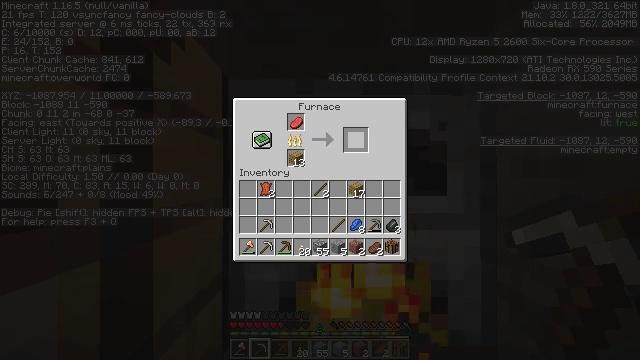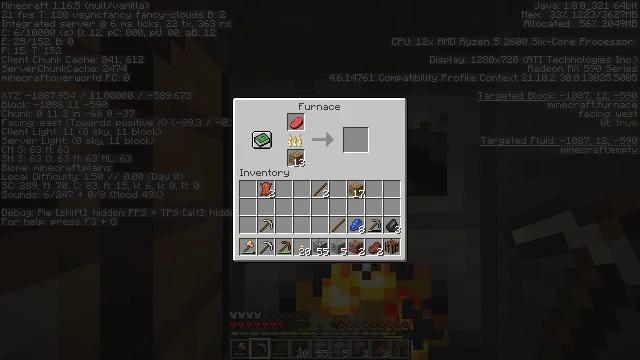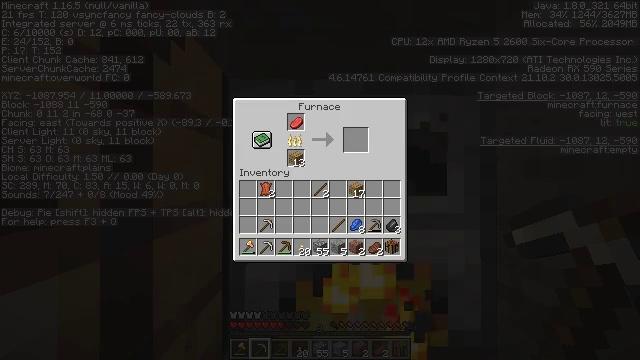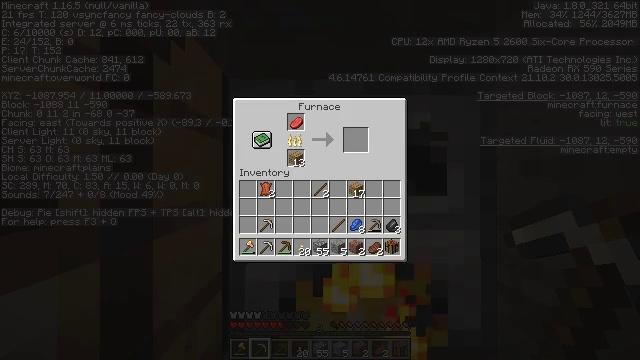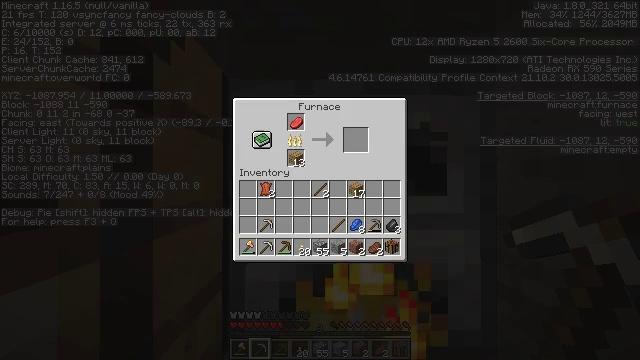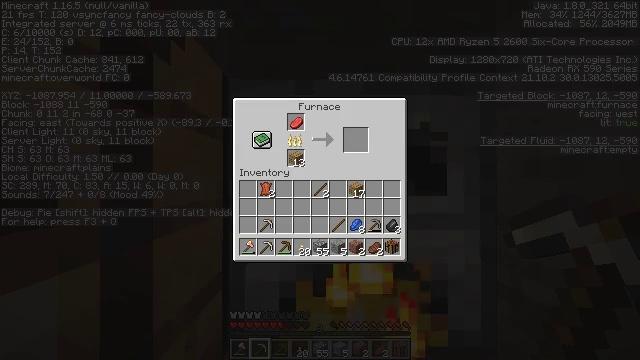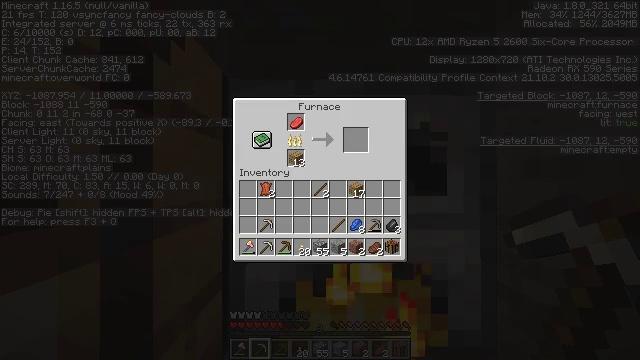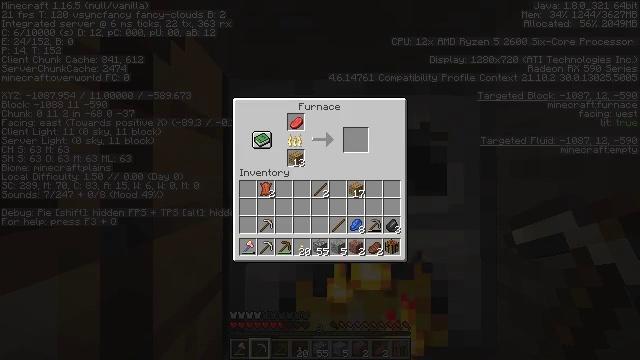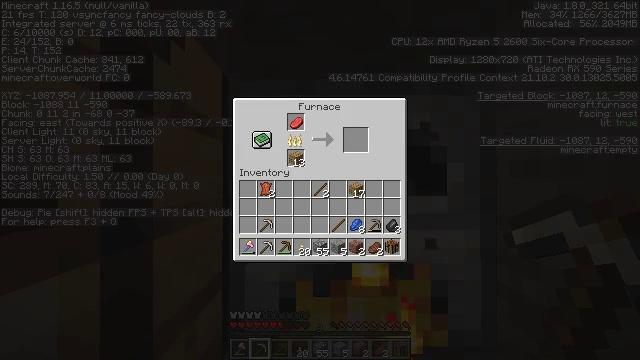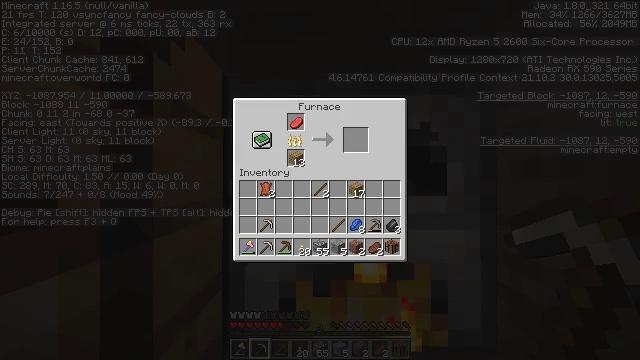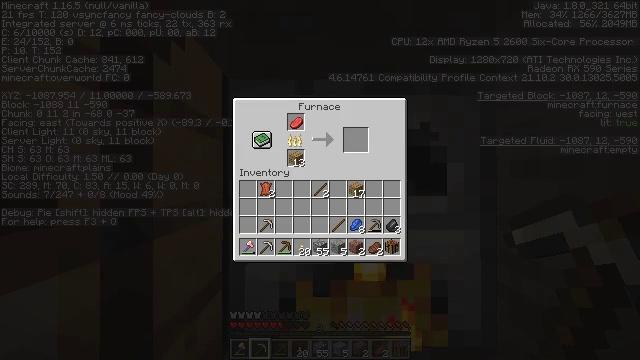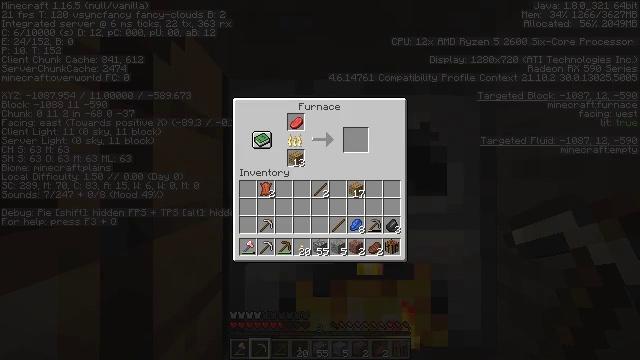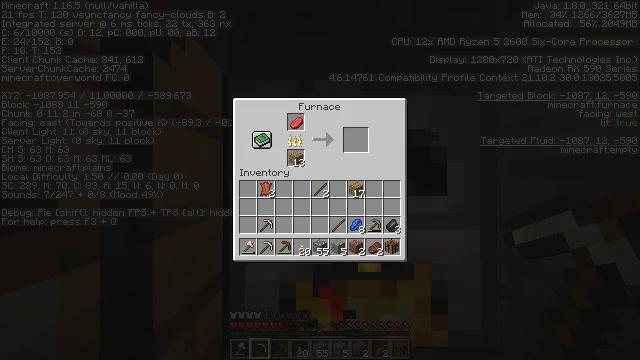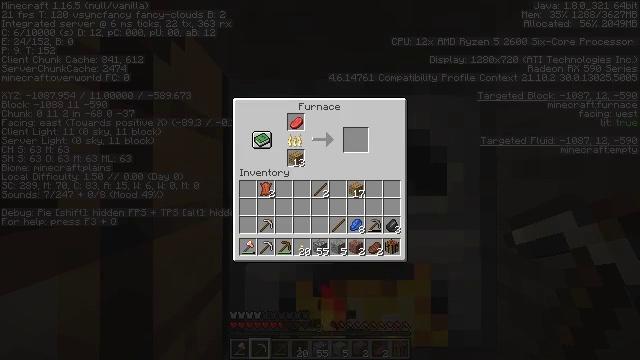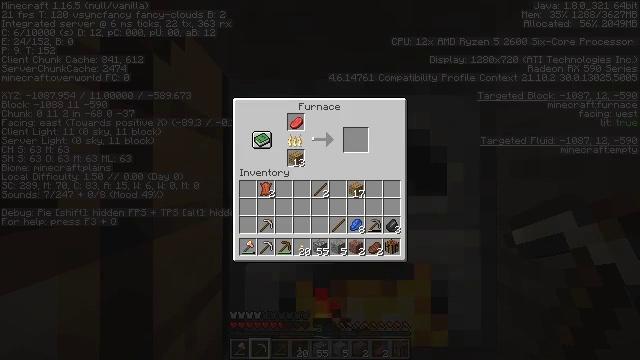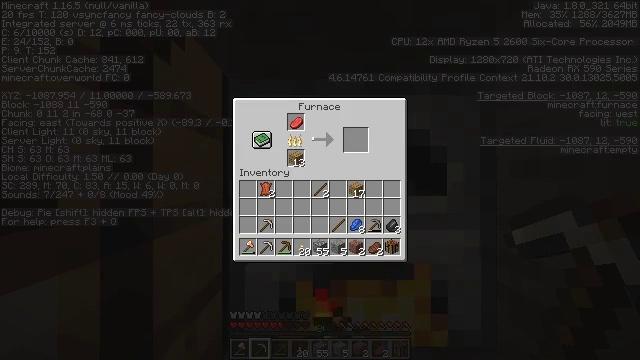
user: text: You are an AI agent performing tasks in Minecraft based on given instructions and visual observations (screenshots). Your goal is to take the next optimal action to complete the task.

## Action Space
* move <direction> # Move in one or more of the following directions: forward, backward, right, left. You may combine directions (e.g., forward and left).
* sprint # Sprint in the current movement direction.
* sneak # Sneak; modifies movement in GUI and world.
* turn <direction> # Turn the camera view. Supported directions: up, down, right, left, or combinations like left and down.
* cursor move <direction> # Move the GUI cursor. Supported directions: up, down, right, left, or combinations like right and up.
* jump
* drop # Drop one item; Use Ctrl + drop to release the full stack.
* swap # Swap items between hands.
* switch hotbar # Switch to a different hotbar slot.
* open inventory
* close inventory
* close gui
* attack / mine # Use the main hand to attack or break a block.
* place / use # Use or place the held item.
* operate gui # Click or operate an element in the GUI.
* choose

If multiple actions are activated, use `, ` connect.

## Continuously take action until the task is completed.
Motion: motion action
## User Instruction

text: Get the crafting table into the inventory.
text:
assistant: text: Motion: sneak, cursor move down, operate gui, open gui
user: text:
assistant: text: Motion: sneak, operate gui
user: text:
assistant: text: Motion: sneak
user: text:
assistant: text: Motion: sneak
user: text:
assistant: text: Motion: sneak
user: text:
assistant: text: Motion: sneak, operate gui
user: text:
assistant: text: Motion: sneak, operate gui
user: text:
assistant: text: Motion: sneak
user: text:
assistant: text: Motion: sneak
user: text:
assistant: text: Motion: sneak
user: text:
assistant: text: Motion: sneak
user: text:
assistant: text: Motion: sneak
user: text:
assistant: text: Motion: sneak
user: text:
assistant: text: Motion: sneak
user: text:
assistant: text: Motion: sneak
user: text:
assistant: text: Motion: sneak
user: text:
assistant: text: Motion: sneak
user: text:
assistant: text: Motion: sneak
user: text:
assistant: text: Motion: sneak
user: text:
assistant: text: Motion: no_op
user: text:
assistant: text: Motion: no_op
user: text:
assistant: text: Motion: no_op
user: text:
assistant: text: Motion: no_op
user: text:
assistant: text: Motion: no_op
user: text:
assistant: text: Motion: no_op
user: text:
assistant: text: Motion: no_op
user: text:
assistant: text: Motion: no_op
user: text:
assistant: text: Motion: no_op
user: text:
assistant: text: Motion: no_op
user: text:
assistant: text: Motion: no_op